Question: I am new to eclipse and tomcat. I am creating a servlet that takes an image and save it in a databse.
I am using Jre 1.6 and tomcat 7. For this i used custom libraries :
'''
import org.apache.commons.fileupload.FileItem;
import org.apache.commons.fileupload.FileItem;
import org.apache.commons.fileupload.disk.DiskFileItemFactory;
import org.apache.commons.fileupload.servlet.ServletFileUpload;
'''
Now i am having this error while deploying my project:
'''
10 Jun, 2013 6:34:37 PM org.apache.catalina.core.ContainerBase startInternal
SEVERE: A child container failed during start
java.util.concurrent.ExecutionException: org.apache.catalina.LifecycleException: Failed to start component [StandardEngine[Catalina].StandardHost[localhost].StandardContext[/BIOMetric2]]
at java.util.concurrent.FutureTask$Sync.innerGet(Unknown Source)
at java.util.concurrent.FutureTask.get(Unknown Source)
at org.apache.catalina.core.ContainerBase.startInternal(ContainerBase.java:1123)
at org.apache.catalina.core.StandardHost.startInternal(StandardHost.java:800)
at org.apache.catalina.util.LifecycleBase.start(LifecycleBase.java:150)
at org.apache.catalina.core.ContainerBase$StartChild.call(ContainerBase.java:1559)
at org.apache.catalina.core.ContainerBase$StartChild.call(ContainerBase.java:1549)
at java.util.concurrent.FutureTask$Sync.innerRun(Unknown Source)
at java.util.concurrent.FutureTask.run(Unknown Source)
at java.util.concurrent.ThreadPoolExecutor$Worker.runTask(Unknown Source)
at java.util.concurrent.ThreadPoolExecutor$Worker.run(Unknown Source)
at java.lang.Thread.run(Unknown Source)
etc..
'''

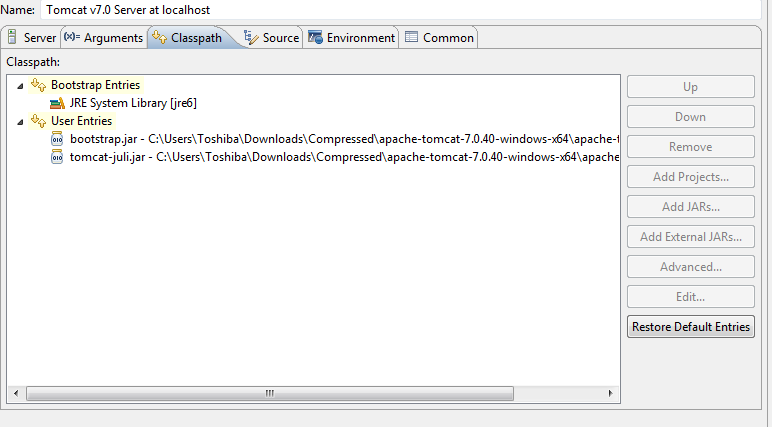
Answer: I used @MultipartConfig and this is working fine now. I used this code.
...
'''
import javax.servlet.annotation.MultipartConfig;
import javax.servlet.annotation.WebServlet;
'''
...
'''
Part filePart = request.getPart("img");
String imageName = filePart.getName();
InputStream in = filePart.getInputStream();
'''
....